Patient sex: M
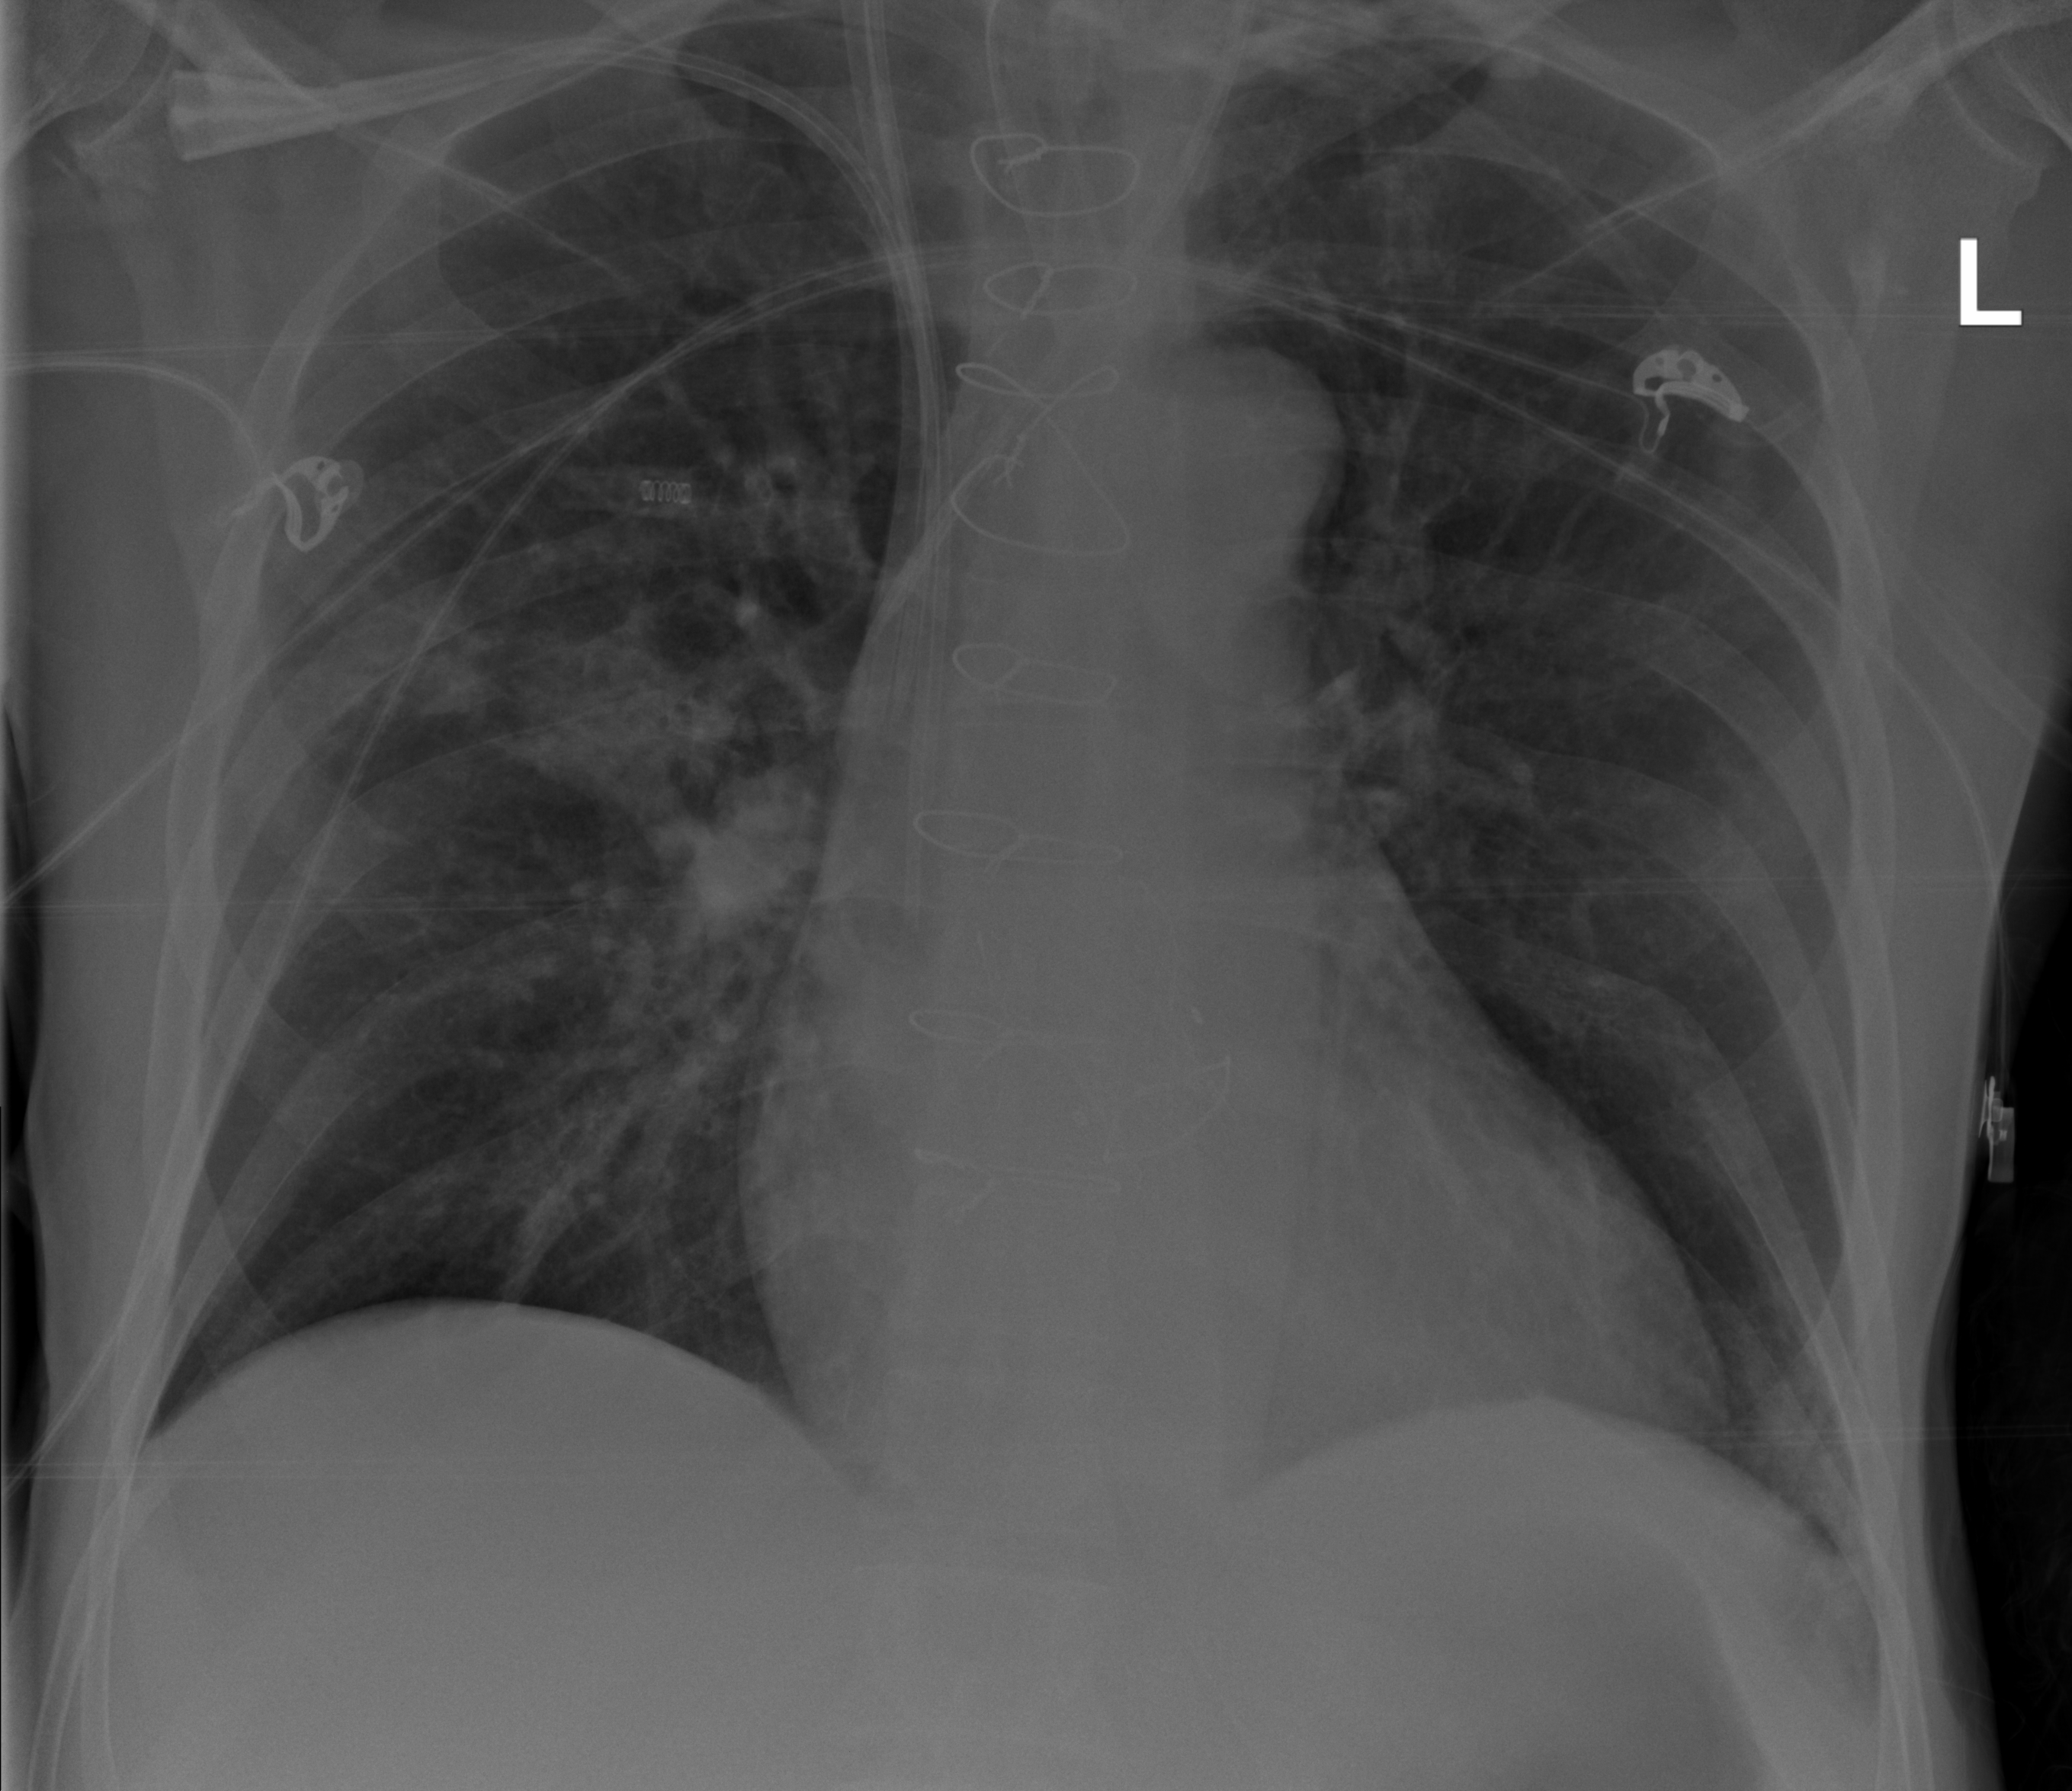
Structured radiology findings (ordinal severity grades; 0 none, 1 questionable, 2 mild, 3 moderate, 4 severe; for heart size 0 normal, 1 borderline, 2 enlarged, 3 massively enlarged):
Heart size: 0
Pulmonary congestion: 0
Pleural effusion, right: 0
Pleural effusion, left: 0
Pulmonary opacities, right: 3
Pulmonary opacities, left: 0
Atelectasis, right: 0
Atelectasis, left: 1